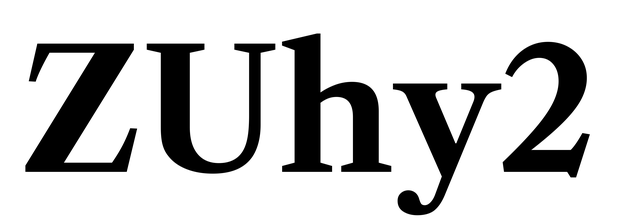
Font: LibreCaslonText_Bold